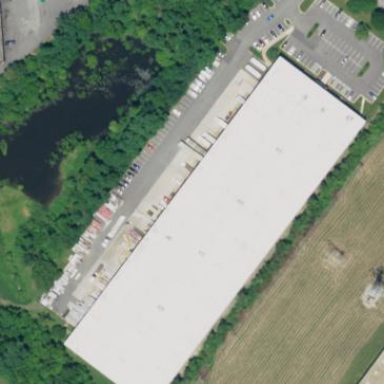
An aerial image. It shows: Warehouse.